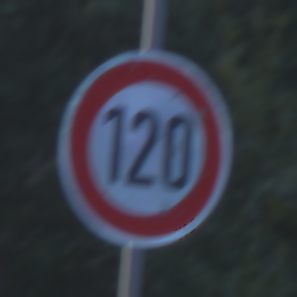
Verkehrszeichen: Geschwindigkeit120
Umgebung: Outdoor, RoadRail
Tageszeit: SunriseSunset
Wetter: Clear
Licht: Natural
Jahreszeit: NotSpecified
Kontrast: LowContrast